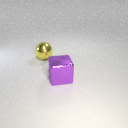
large purple metal cube in front of large yellow metal sphere